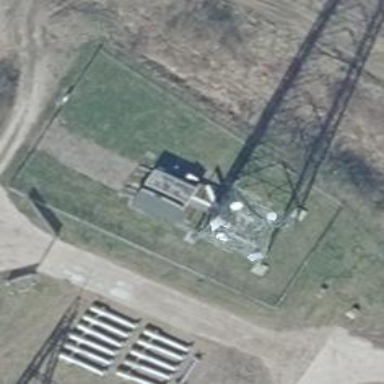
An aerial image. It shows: Communication tower.